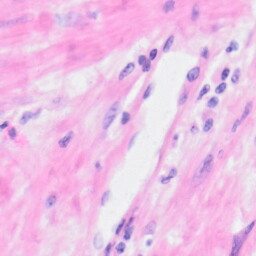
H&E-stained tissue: Kidney